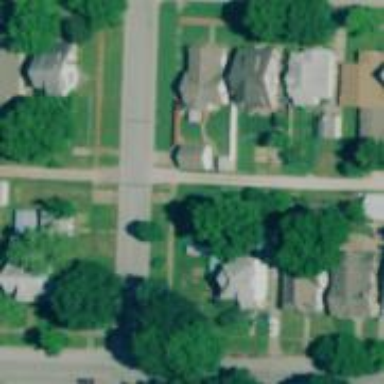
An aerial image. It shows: Alley classified as service road.